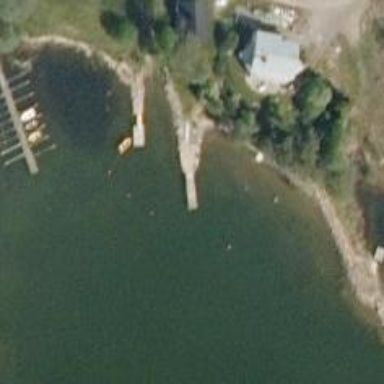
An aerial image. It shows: Man-made pier.